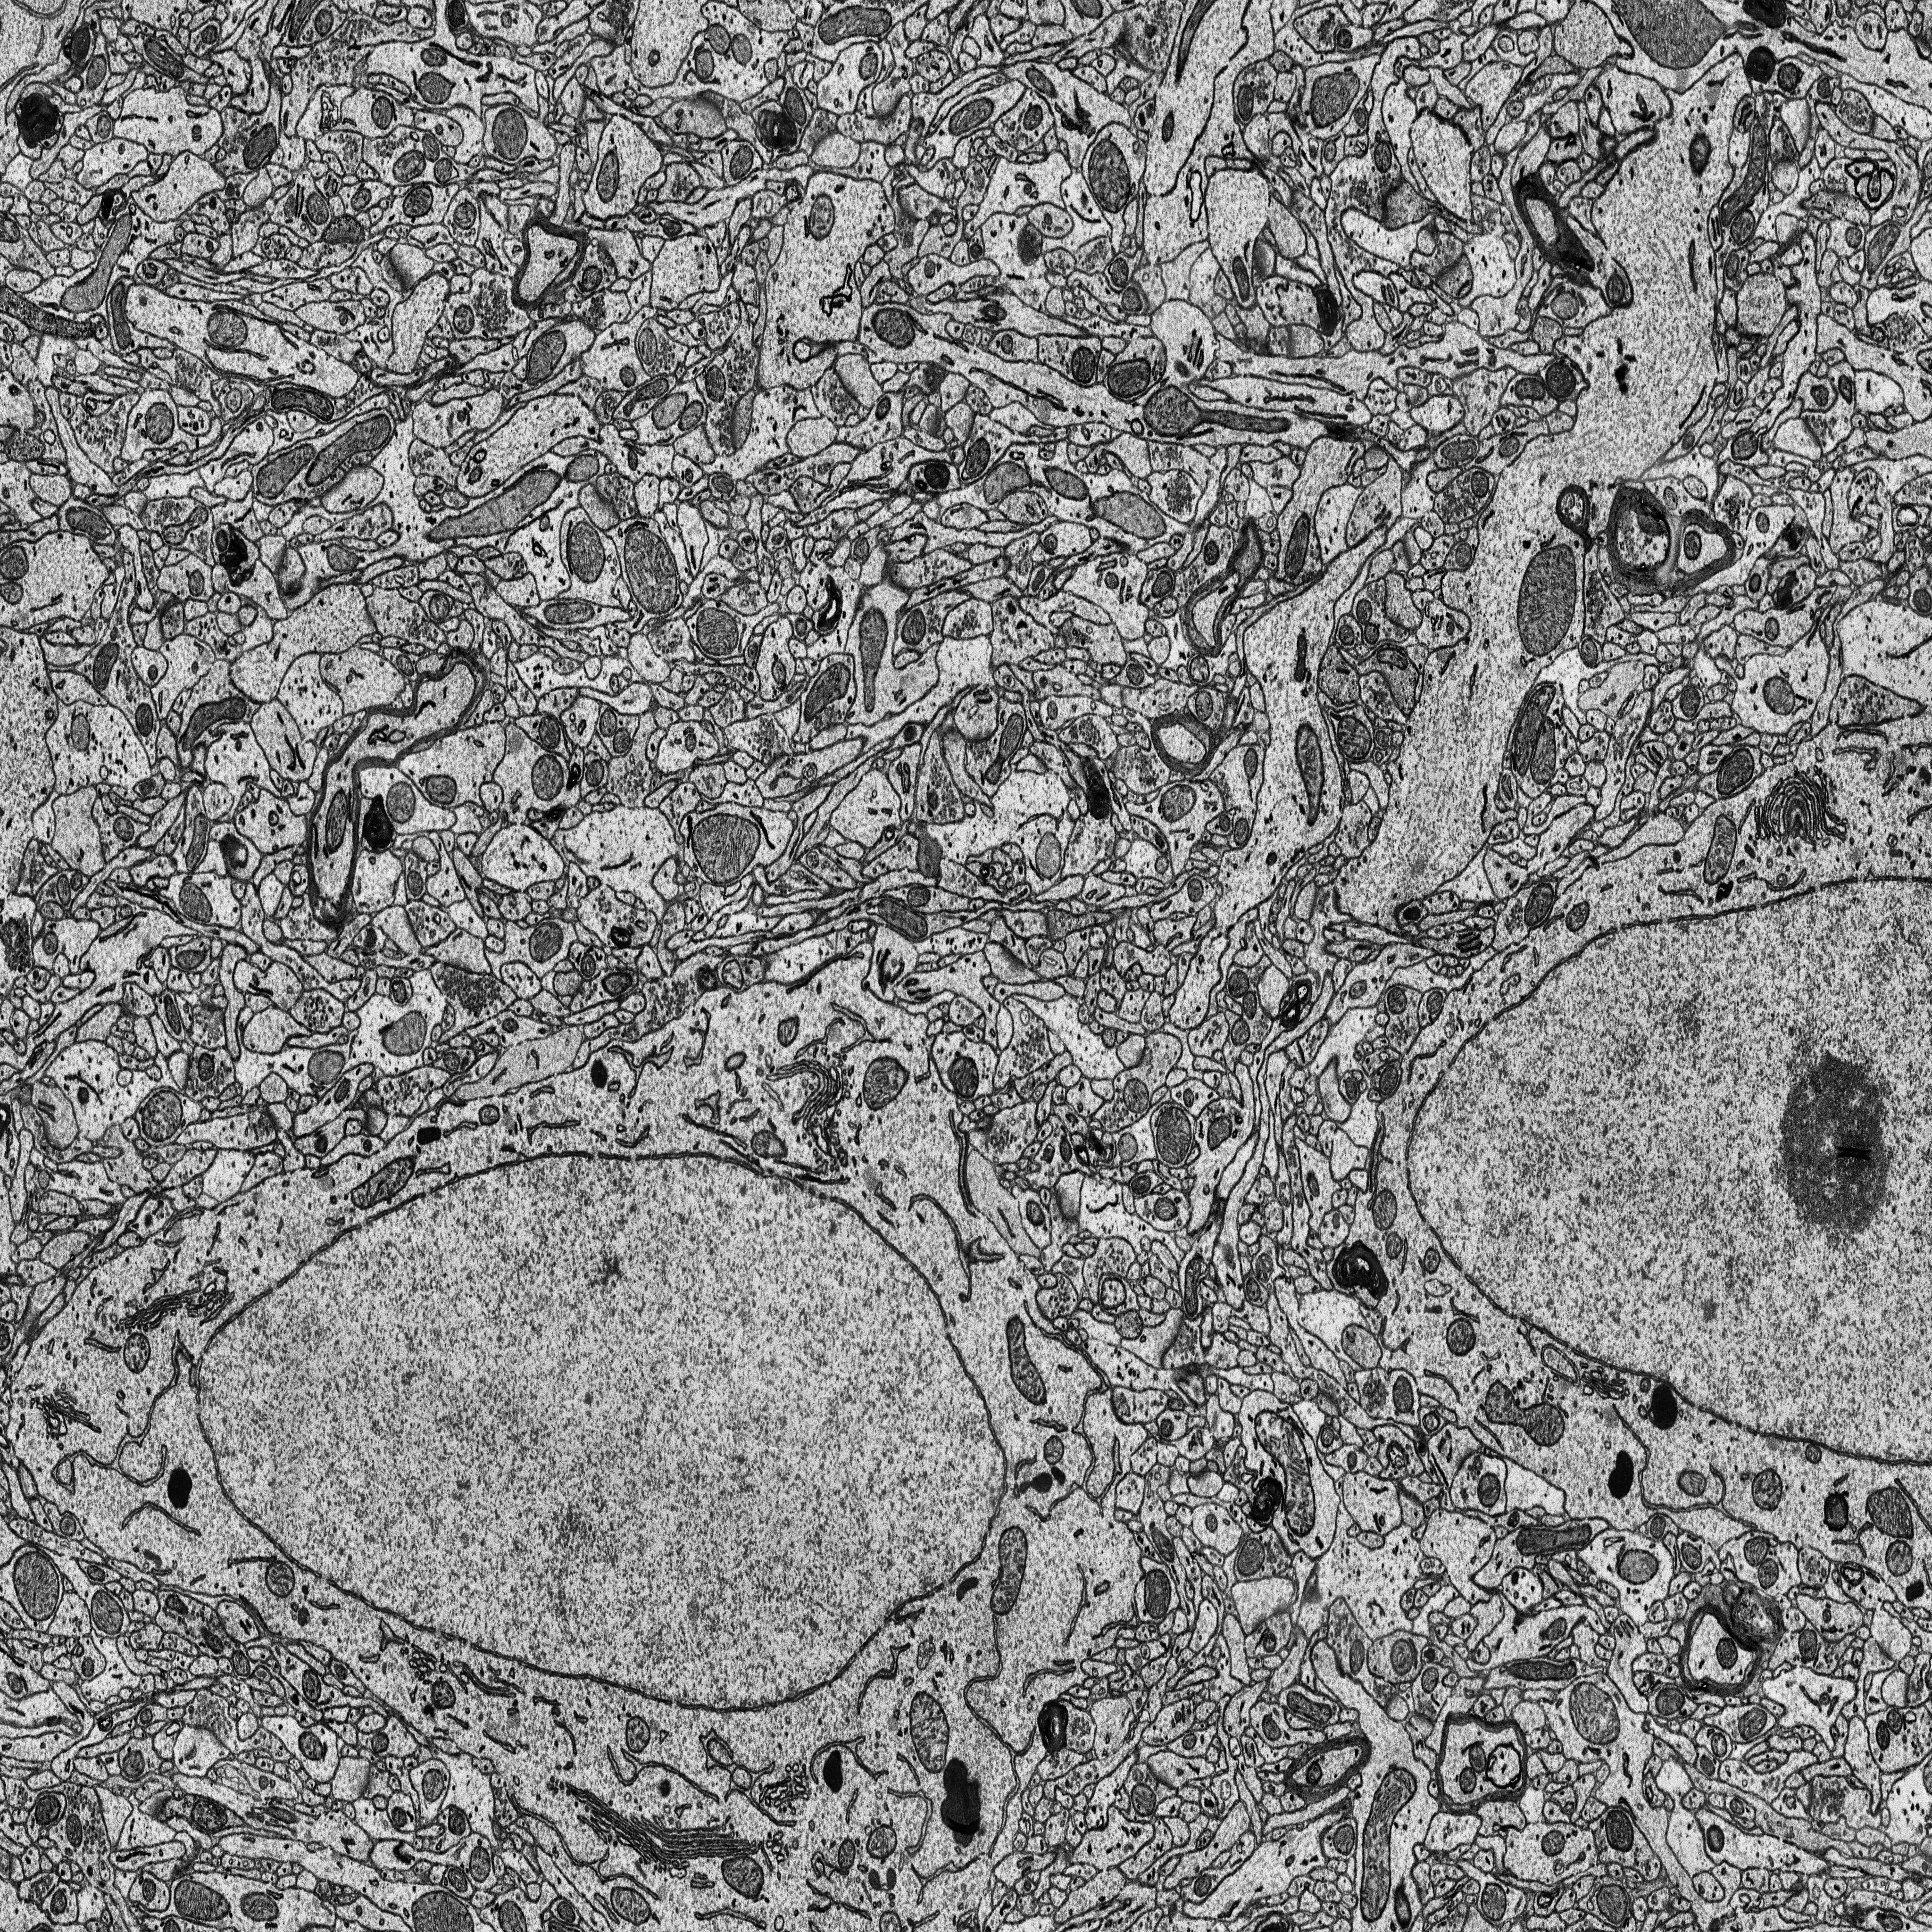
Electron microscopy slice of rat cortex tissue
Slice depth (z): 301
Mitochondria instances in slice: 375